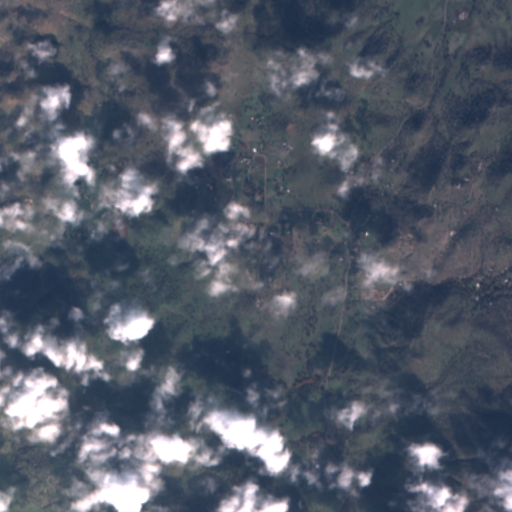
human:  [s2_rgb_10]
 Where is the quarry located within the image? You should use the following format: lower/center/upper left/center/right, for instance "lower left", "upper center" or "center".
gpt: The quarry is located in the upper right of the image.
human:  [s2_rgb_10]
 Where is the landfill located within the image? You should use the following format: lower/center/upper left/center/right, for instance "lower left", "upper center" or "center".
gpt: There is no landfill in the image.